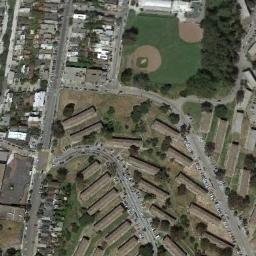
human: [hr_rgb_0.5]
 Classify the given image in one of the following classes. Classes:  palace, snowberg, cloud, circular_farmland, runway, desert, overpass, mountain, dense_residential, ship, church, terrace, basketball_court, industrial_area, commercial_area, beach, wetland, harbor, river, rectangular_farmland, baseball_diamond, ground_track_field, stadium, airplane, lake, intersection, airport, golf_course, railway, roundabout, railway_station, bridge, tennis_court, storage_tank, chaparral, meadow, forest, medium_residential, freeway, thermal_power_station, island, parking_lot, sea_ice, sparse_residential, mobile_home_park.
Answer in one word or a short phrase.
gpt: baseball_diamond